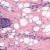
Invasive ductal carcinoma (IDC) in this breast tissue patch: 1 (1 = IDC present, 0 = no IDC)